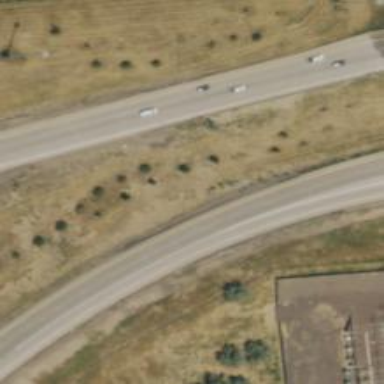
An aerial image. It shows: Attenuator on the road.